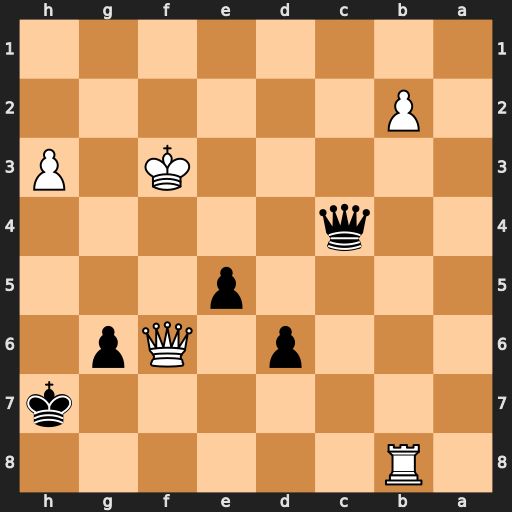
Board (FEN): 1R6/7k/3p1Qp1/4p3/2q5/5K1P/1P6/8
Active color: b
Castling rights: -
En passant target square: -
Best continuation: Qf1+ Ke3 Qxf6